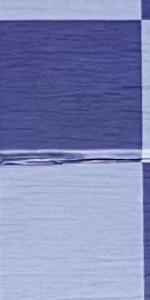
Label: Empty